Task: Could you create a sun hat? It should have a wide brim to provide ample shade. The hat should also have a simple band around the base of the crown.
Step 54:
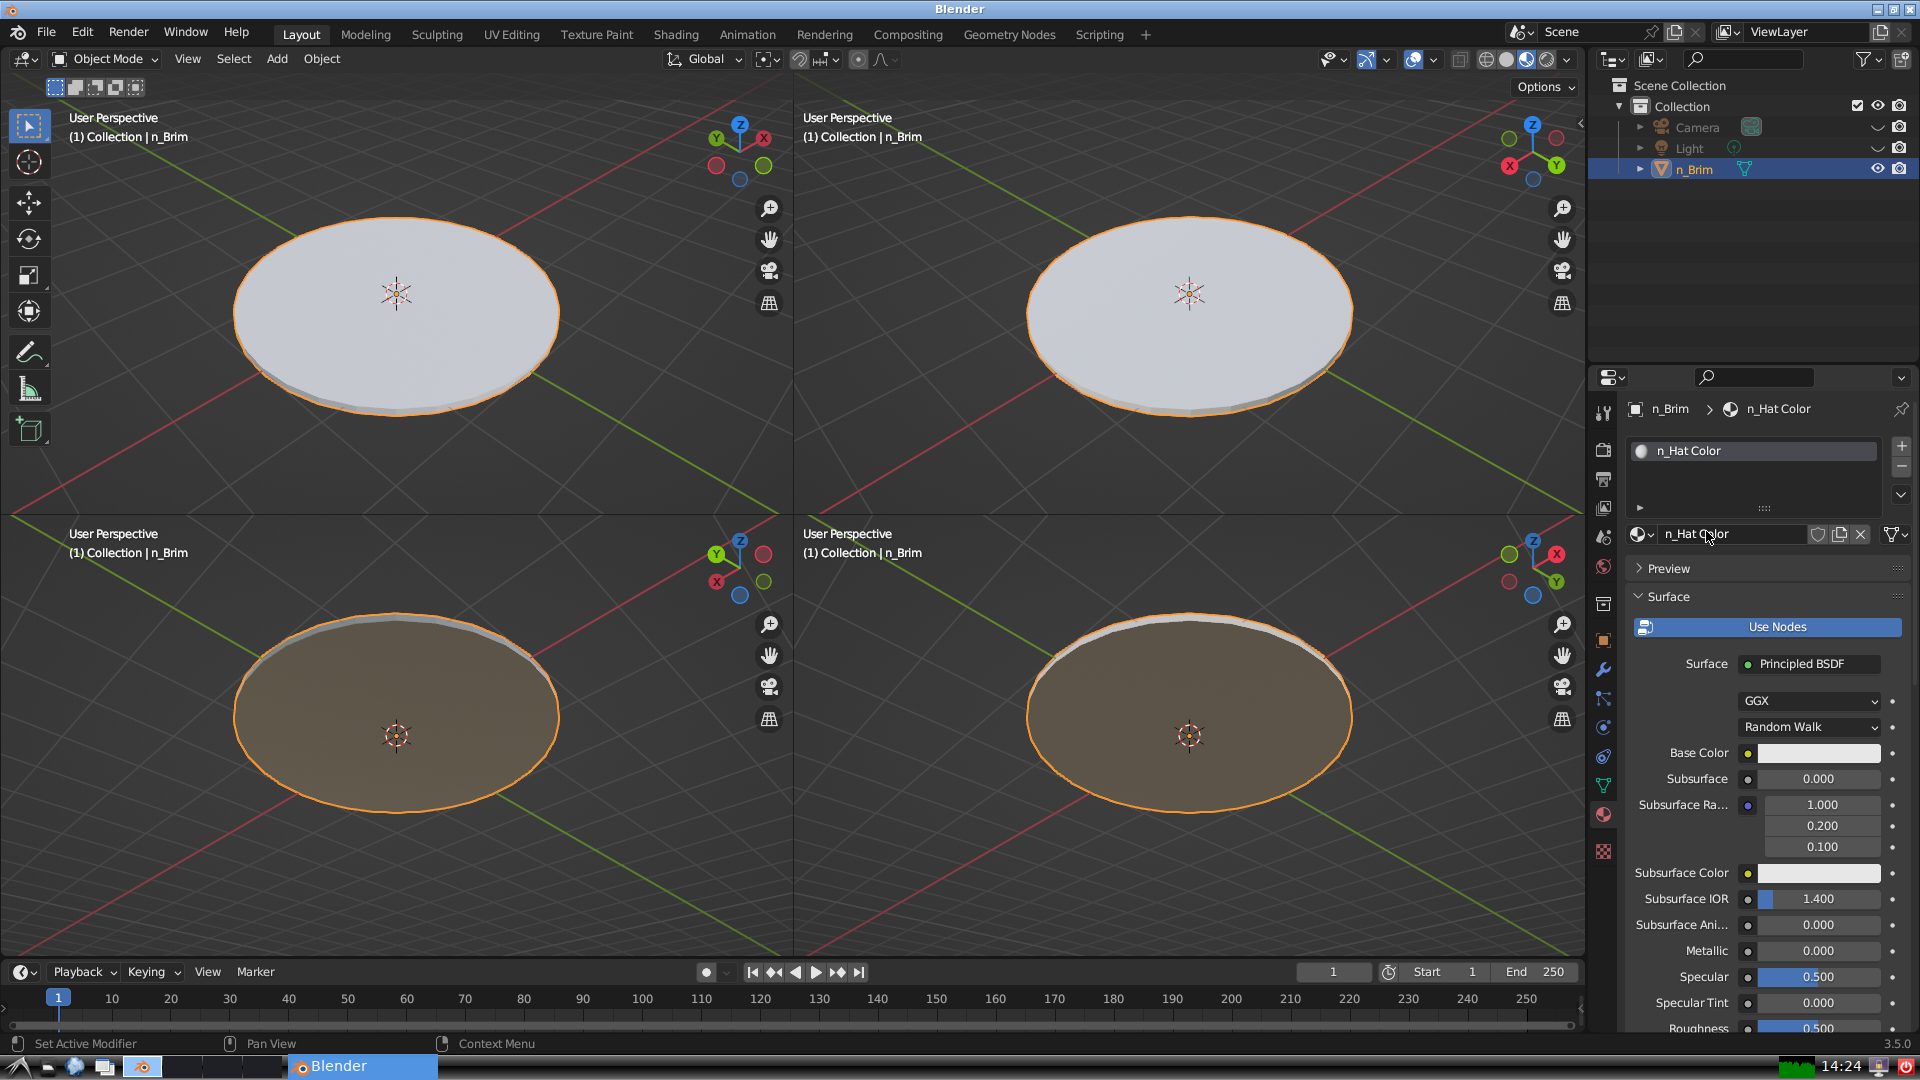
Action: {"mouse_move": [1816, 750]}